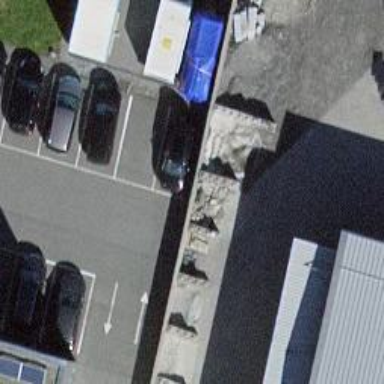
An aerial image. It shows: Asphalt parking aisle designated as service road.